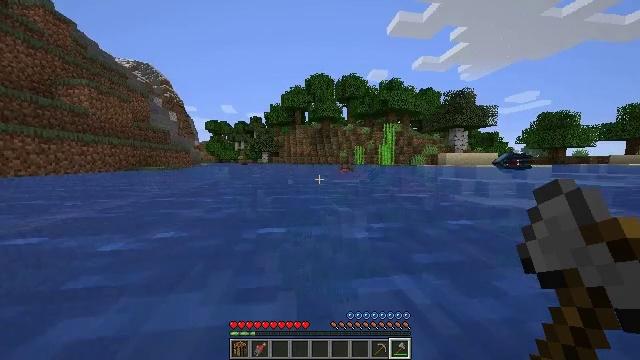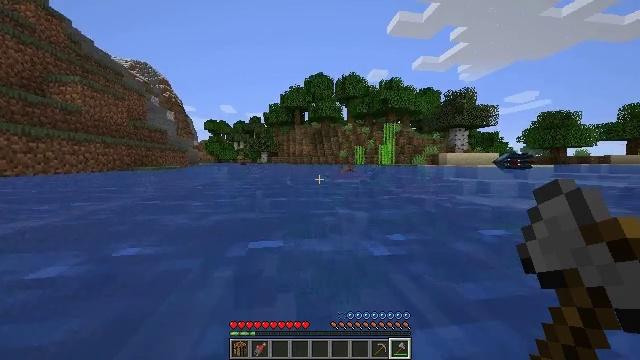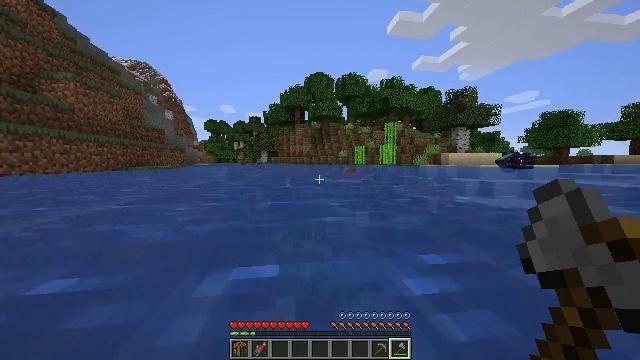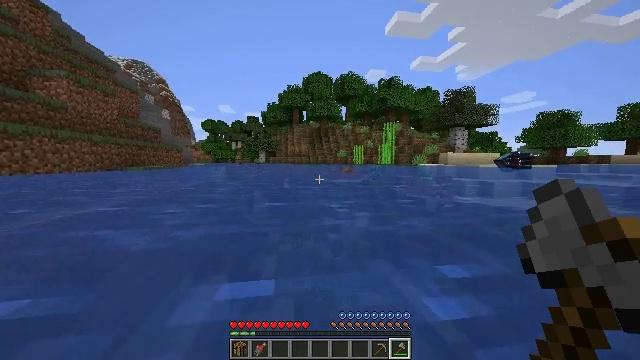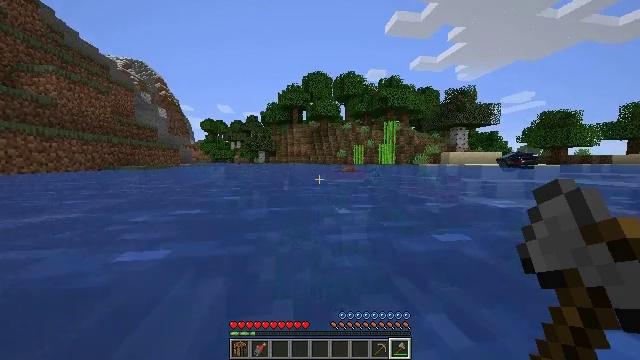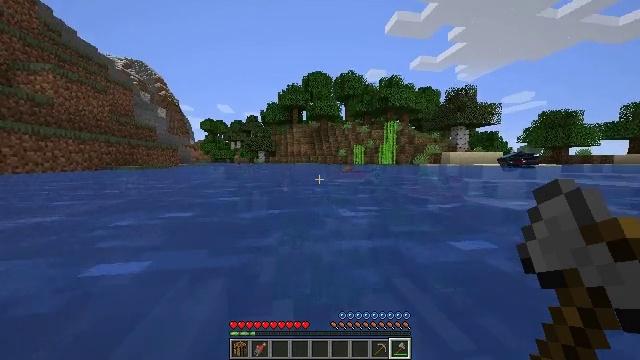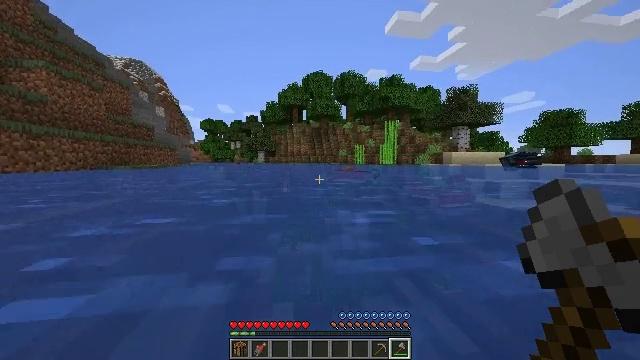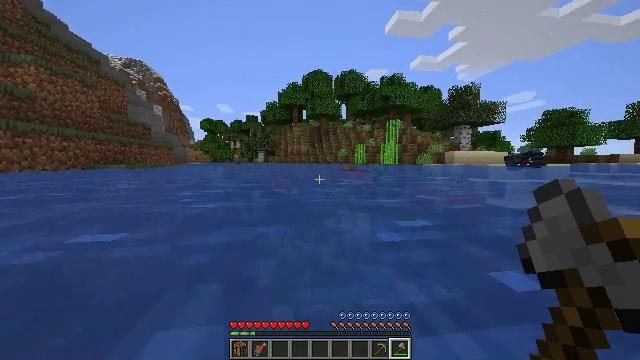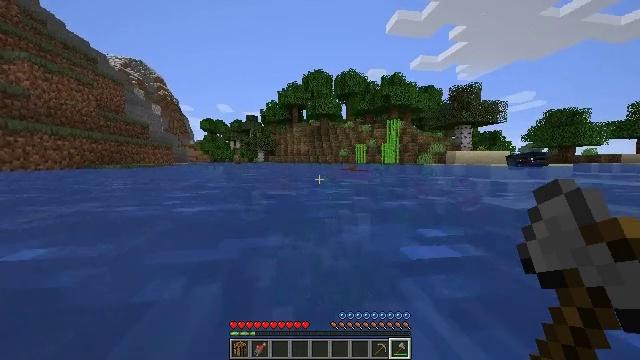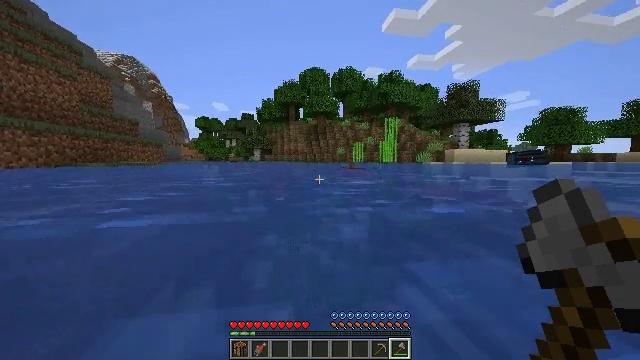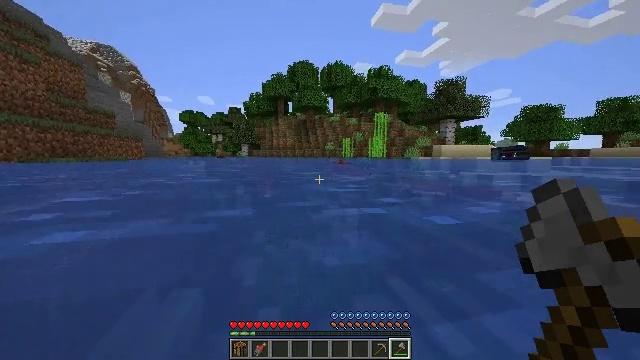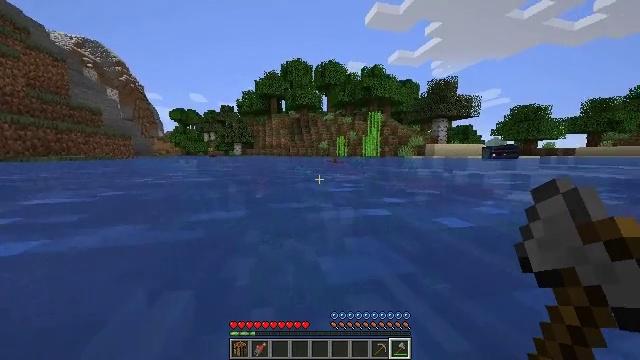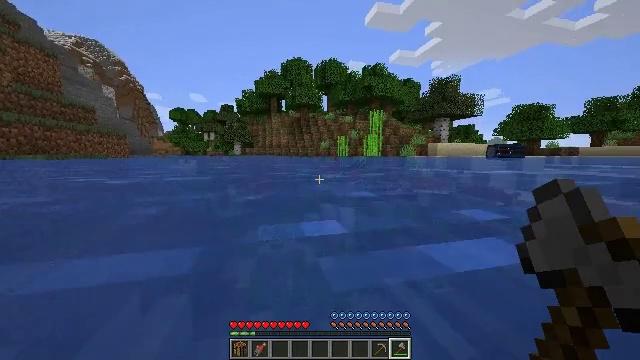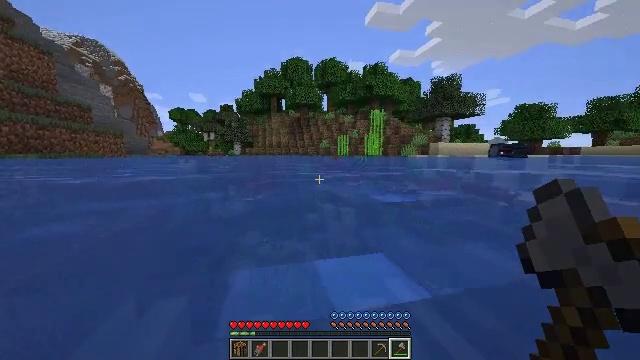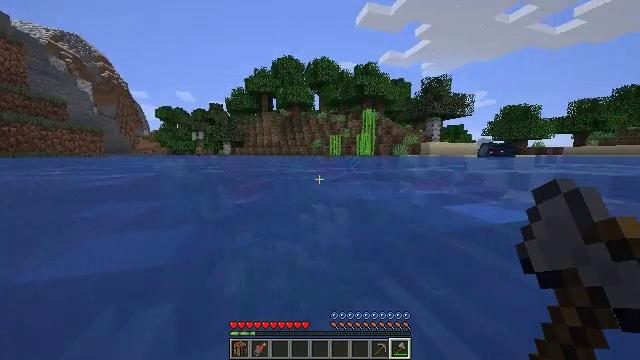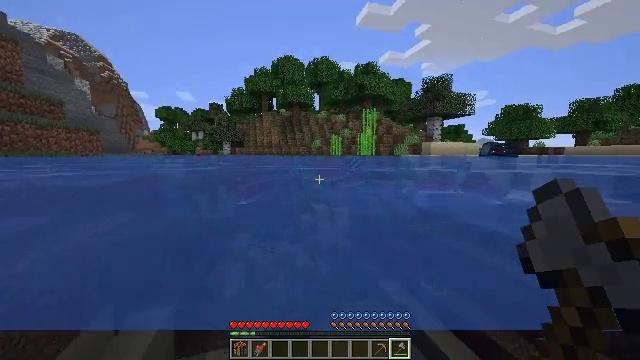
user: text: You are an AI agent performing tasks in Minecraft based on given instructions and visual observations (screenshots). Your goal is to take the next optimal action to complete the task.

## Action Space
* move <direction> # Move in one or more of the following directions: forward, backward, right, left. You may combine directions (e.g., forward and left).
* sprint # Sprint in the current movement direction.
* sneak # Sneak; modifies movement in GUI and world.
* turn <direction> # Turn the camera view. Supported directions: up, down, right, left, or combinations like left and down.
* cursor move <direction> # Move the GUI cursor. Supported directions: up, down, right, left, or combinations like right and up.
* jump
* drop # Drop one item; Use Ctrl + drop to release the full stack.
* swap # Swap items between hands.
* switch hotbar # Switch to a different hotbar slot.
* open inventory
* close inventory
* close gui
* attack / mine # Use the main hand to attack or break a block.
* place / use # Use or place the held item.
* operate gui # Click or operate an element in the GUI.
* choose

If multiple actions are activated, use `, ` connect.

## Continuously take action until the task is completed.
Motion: motion action
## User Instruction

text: Kill aquatic mobs.
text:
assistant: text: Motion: move forward, sprint
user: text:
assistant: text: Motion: move forward, sprint
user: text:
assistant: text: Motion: move forward, sprint
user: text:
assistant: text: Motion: move forward, sprint
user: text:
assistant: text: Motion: move forward, sprint
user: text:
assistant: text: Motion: move forward, sprint
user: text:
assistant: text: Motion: move forward, sprint
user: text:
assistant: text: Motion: move forward, sprint
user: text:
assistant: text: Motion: move forward, sprint
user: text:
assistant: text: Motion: move forward, sprint, turn right and down
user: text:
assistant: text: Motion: move forward, sprint, turn right
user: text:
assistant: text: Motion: move forward, sprint
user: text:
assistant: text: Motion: move forward, sprint
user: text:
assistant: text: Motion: move forward, sprint, turn right
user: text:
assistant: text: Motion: move forward, sprint
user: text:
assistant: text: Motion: move forward, sprint
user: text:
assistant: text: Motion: move forward, sprint
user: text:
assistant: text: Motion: move forward, sprint
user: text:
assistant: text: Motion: move forward, sprint
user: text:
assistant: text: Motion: move forward, sprint
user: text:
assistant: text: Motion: move forward, sprint
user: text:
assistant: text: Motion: move forward, sprint, turn right
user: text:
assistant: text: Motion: move forward, sprint, turn right and down
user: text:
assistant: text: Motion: move forward, sprint, turn right and down
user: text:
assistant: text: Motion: move forward, sprint, turn right and down
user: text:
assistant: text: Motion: move forward, sprint, turn down
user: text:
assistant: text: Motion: move forward, sprint, turn right and down
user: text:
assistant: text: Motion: sprint, turn down
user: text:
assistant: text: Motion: turn down
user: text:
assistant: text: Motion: turn down